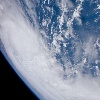
Label: cloud